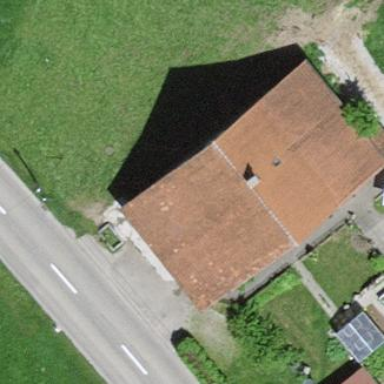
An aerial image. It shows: Farm building.